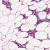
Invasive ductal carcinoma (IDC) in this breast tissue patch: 1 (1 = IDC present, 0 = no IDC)